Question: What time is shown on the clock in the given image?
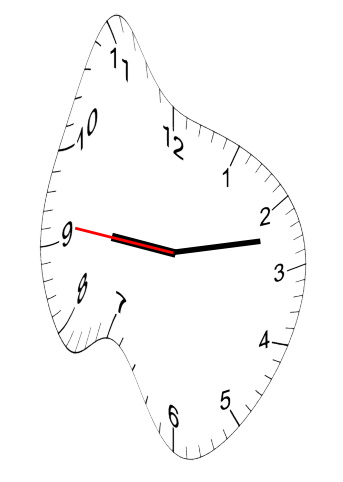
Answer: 09:12:46